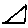
Label: triangle